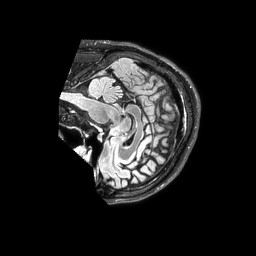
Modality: FLAIR
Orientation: sagittal
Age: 44
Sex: male
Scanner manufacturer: philips
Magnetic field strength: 3 T
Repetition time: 4.8 s
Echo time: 0.34 s